Лазерный луч распространяется в сферически симметричной среде с показателем преломления $n(R)=n_{0} \frac{R}{R_{0}}$, где $n_{0}=1$, $R_{0}=30~см$, $R_{0} \leq R \leq \infty$. Траектория луча лежит в плоскости, проходящей через центр $C$ симметрии среды. Известно, что на расстоянии $R_{1}=80~см$ от точки $C$ лазерный луч образует с радиус-вектором, проведенным из этого центра, угол $\varphi=30^{\circ}$ (см. рисунок).
На какое минимальное расстояние приблизится лазерный луч к центру симметрии среды?
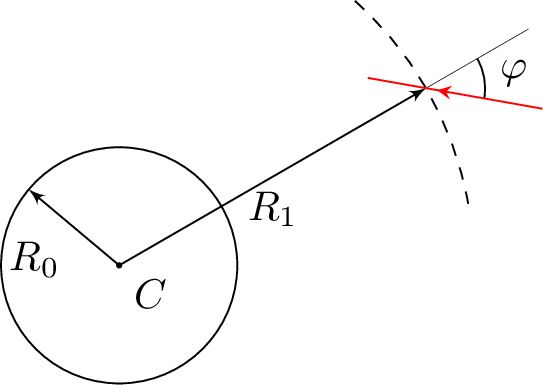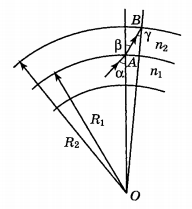
Решение: Заменим заданную сферически симметричную среду с непрерывным распределением показателя преломления $n(R)$ сферически слоистой средой. Рассмотрим два тонких сферических слоя, радиусы которых $R_{1}$ и $R_{2}$ (см. рисунок).  Луч падает на границу раздела этих сред под углом $\alpha$. По закону преломления $$ n_{1} \sin \alpha=n_{2} \sin \beta. \quad (1) $$ Из треугольника $O A B$ по теореме синусов $$ \frac{\sin \gamma}{\sin \beta}=\frac{R_{1}}{R_{2}} \Rightarrow \sin \beta=\sin \gamma \frac{R_{2}}{R_{1}}. \quad (2) $$ Подставляя $(2)$ в $(1)$, получаем $$ R_{1} n_{1} \sin \alpha=R_{2} n_{2} \sin \gamma. \quad (3) $$ Это соотношение означает, что вдоль распространяющегося луча в сферически симметричной среде $$ R n (R) \sin \varphi(R)= \operatorname{const} \quad (4) $$ где $R$ — текущее значение радиуса, $n(R)$ — показатель преломления, соответствующий данному радиусу, $\varphi(R)$ — угол падения света на сферическую границу с данным значением радиуса $R$. Подставляя в $(4)$ заданную в условии зависимость $n(R)$, получим $$ \frac{n_{0}}{R_{0}} R^{2} \sin \varphi=\operatorname{const}. \quad (5) $$ При минимальном расстоянии от центра симметрии до траектории луча угол $\varphi=90^{\circ}$. Следовательно, $$ \frac{n_{0}}{R_{0}} R_{1}^{2} \sin 30^{\circ}=\frac{n_{0}}{R_{0}} R_{\min }^{2}, $$ откуда $$ R_{\min}=R_{1} \sqrt{\sin 30^{\circ}}=56.6~см, $$ причем $R_{\min }>R_{0}$.
Ответ: $$ R_{\min}=R_{1} \sqrt{\sin 30^{\circ}}=56.6~см. $$
Темы:
T, Оптика, Геометрическая оптика, Всероссийские, Градиентная оптика, Сферическая поверхность